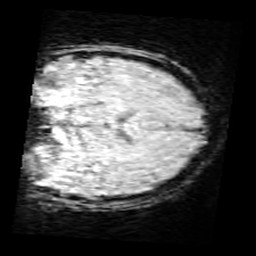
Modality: SWI
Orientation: coronal
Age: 11
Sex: female
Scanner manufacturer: siemens
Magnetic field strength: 3 T
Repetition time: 0.027 s
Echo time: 0.02 s